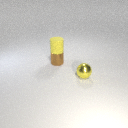
small yellow metal sphere in front of small brown metal cylinder